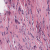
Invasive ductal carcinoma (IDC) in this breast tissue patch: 1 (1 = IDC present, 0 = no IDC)